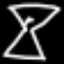
Label: hourglass